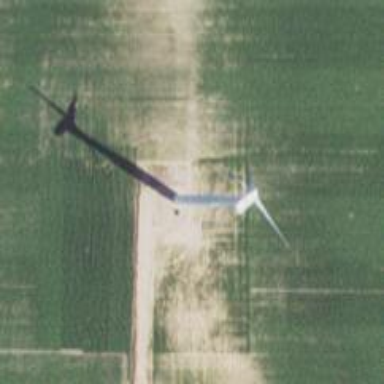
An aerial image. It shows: Wind generator powered by wind turbine.